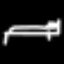
Label: bed